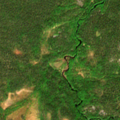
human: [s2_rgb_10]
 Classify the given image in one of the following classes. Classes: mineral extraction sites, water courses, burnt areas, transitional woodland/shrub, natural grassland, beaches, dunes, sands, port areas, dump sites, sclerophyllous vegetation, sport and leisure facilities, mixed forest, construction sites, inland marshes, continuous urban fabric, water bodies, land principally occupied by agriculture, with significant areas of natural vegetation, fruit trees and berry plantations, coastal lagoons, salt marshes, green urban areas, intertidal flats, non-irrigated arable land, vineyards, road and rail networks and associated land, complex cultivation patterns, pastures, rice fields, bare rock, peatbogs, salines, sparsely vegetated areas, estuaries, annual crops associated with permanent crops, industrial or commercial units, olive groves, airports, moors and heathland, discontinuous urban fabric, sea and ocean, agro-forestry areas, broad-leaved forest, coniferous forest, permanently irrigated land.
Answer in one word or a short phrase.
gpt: coniferous forest, mixed forest, transitional woodland/shrub